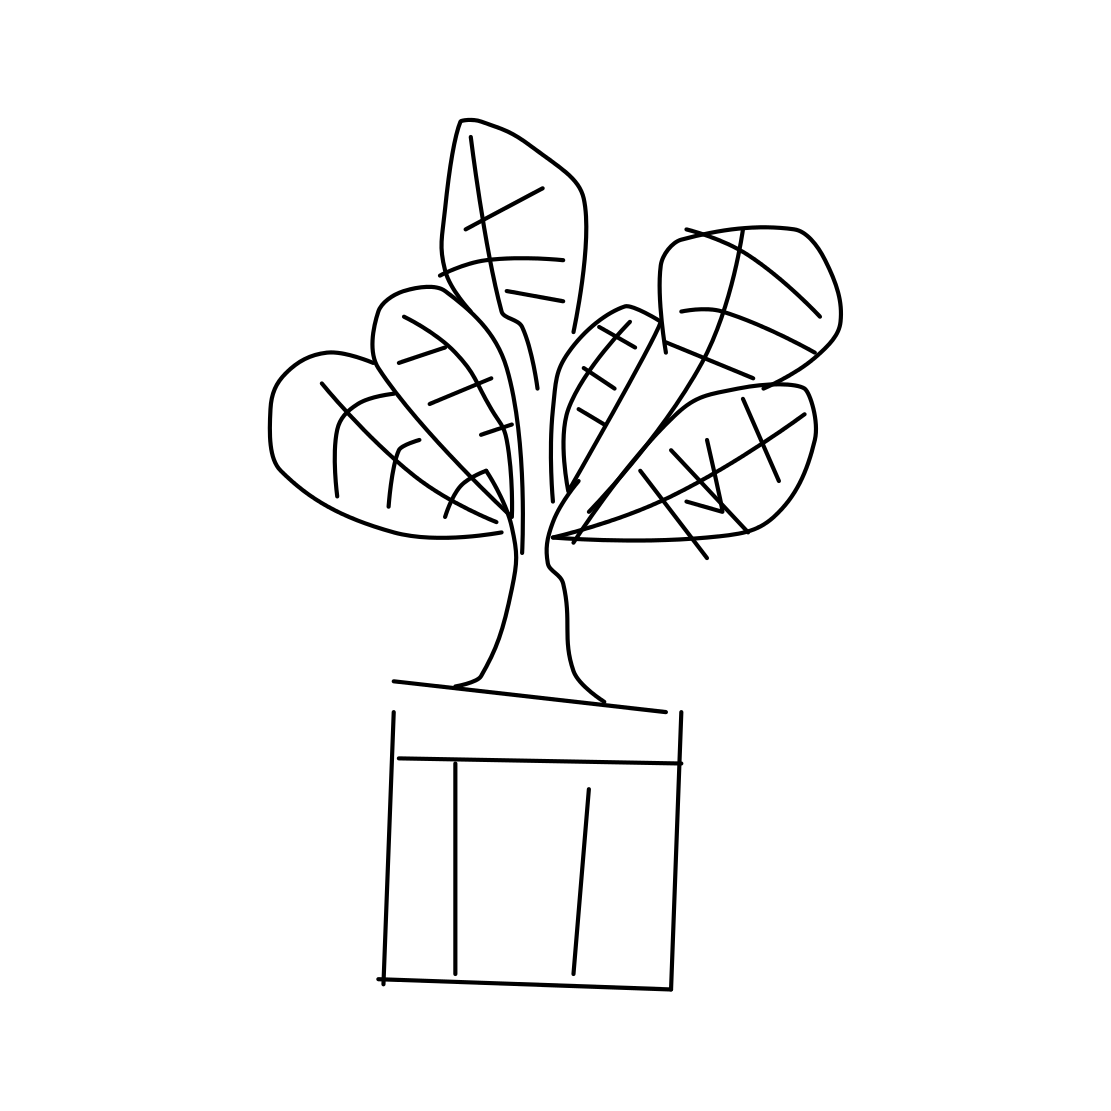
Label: potted plant